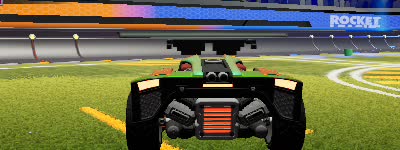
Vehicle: breakout